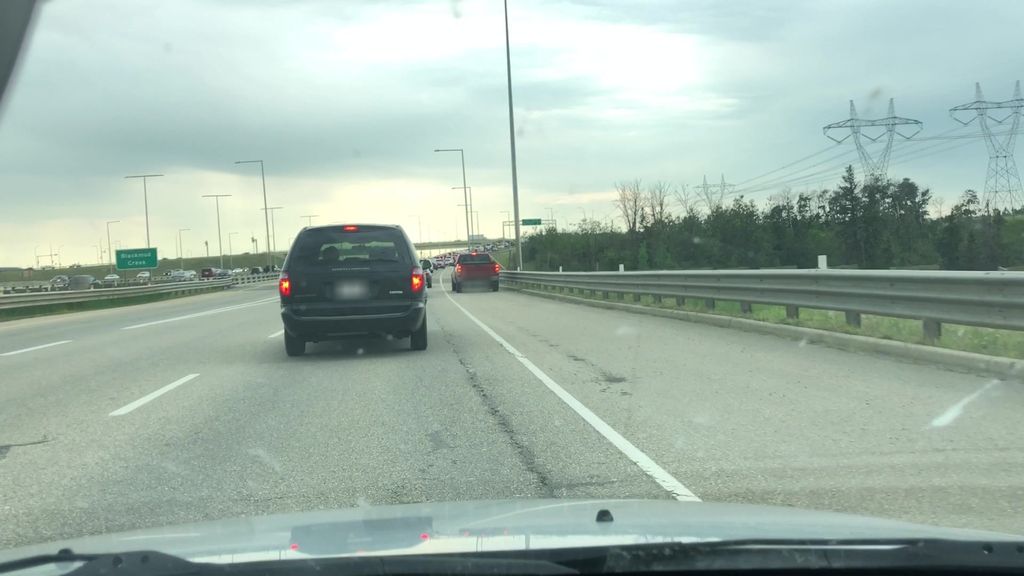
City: edmonton